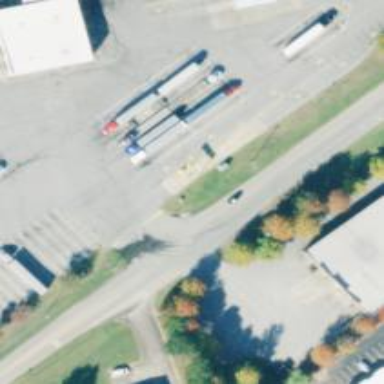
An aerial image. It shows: Weighbridge facility.